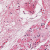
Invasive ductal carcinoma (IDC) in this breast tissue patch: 0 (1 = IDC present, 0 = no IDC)